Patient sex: F
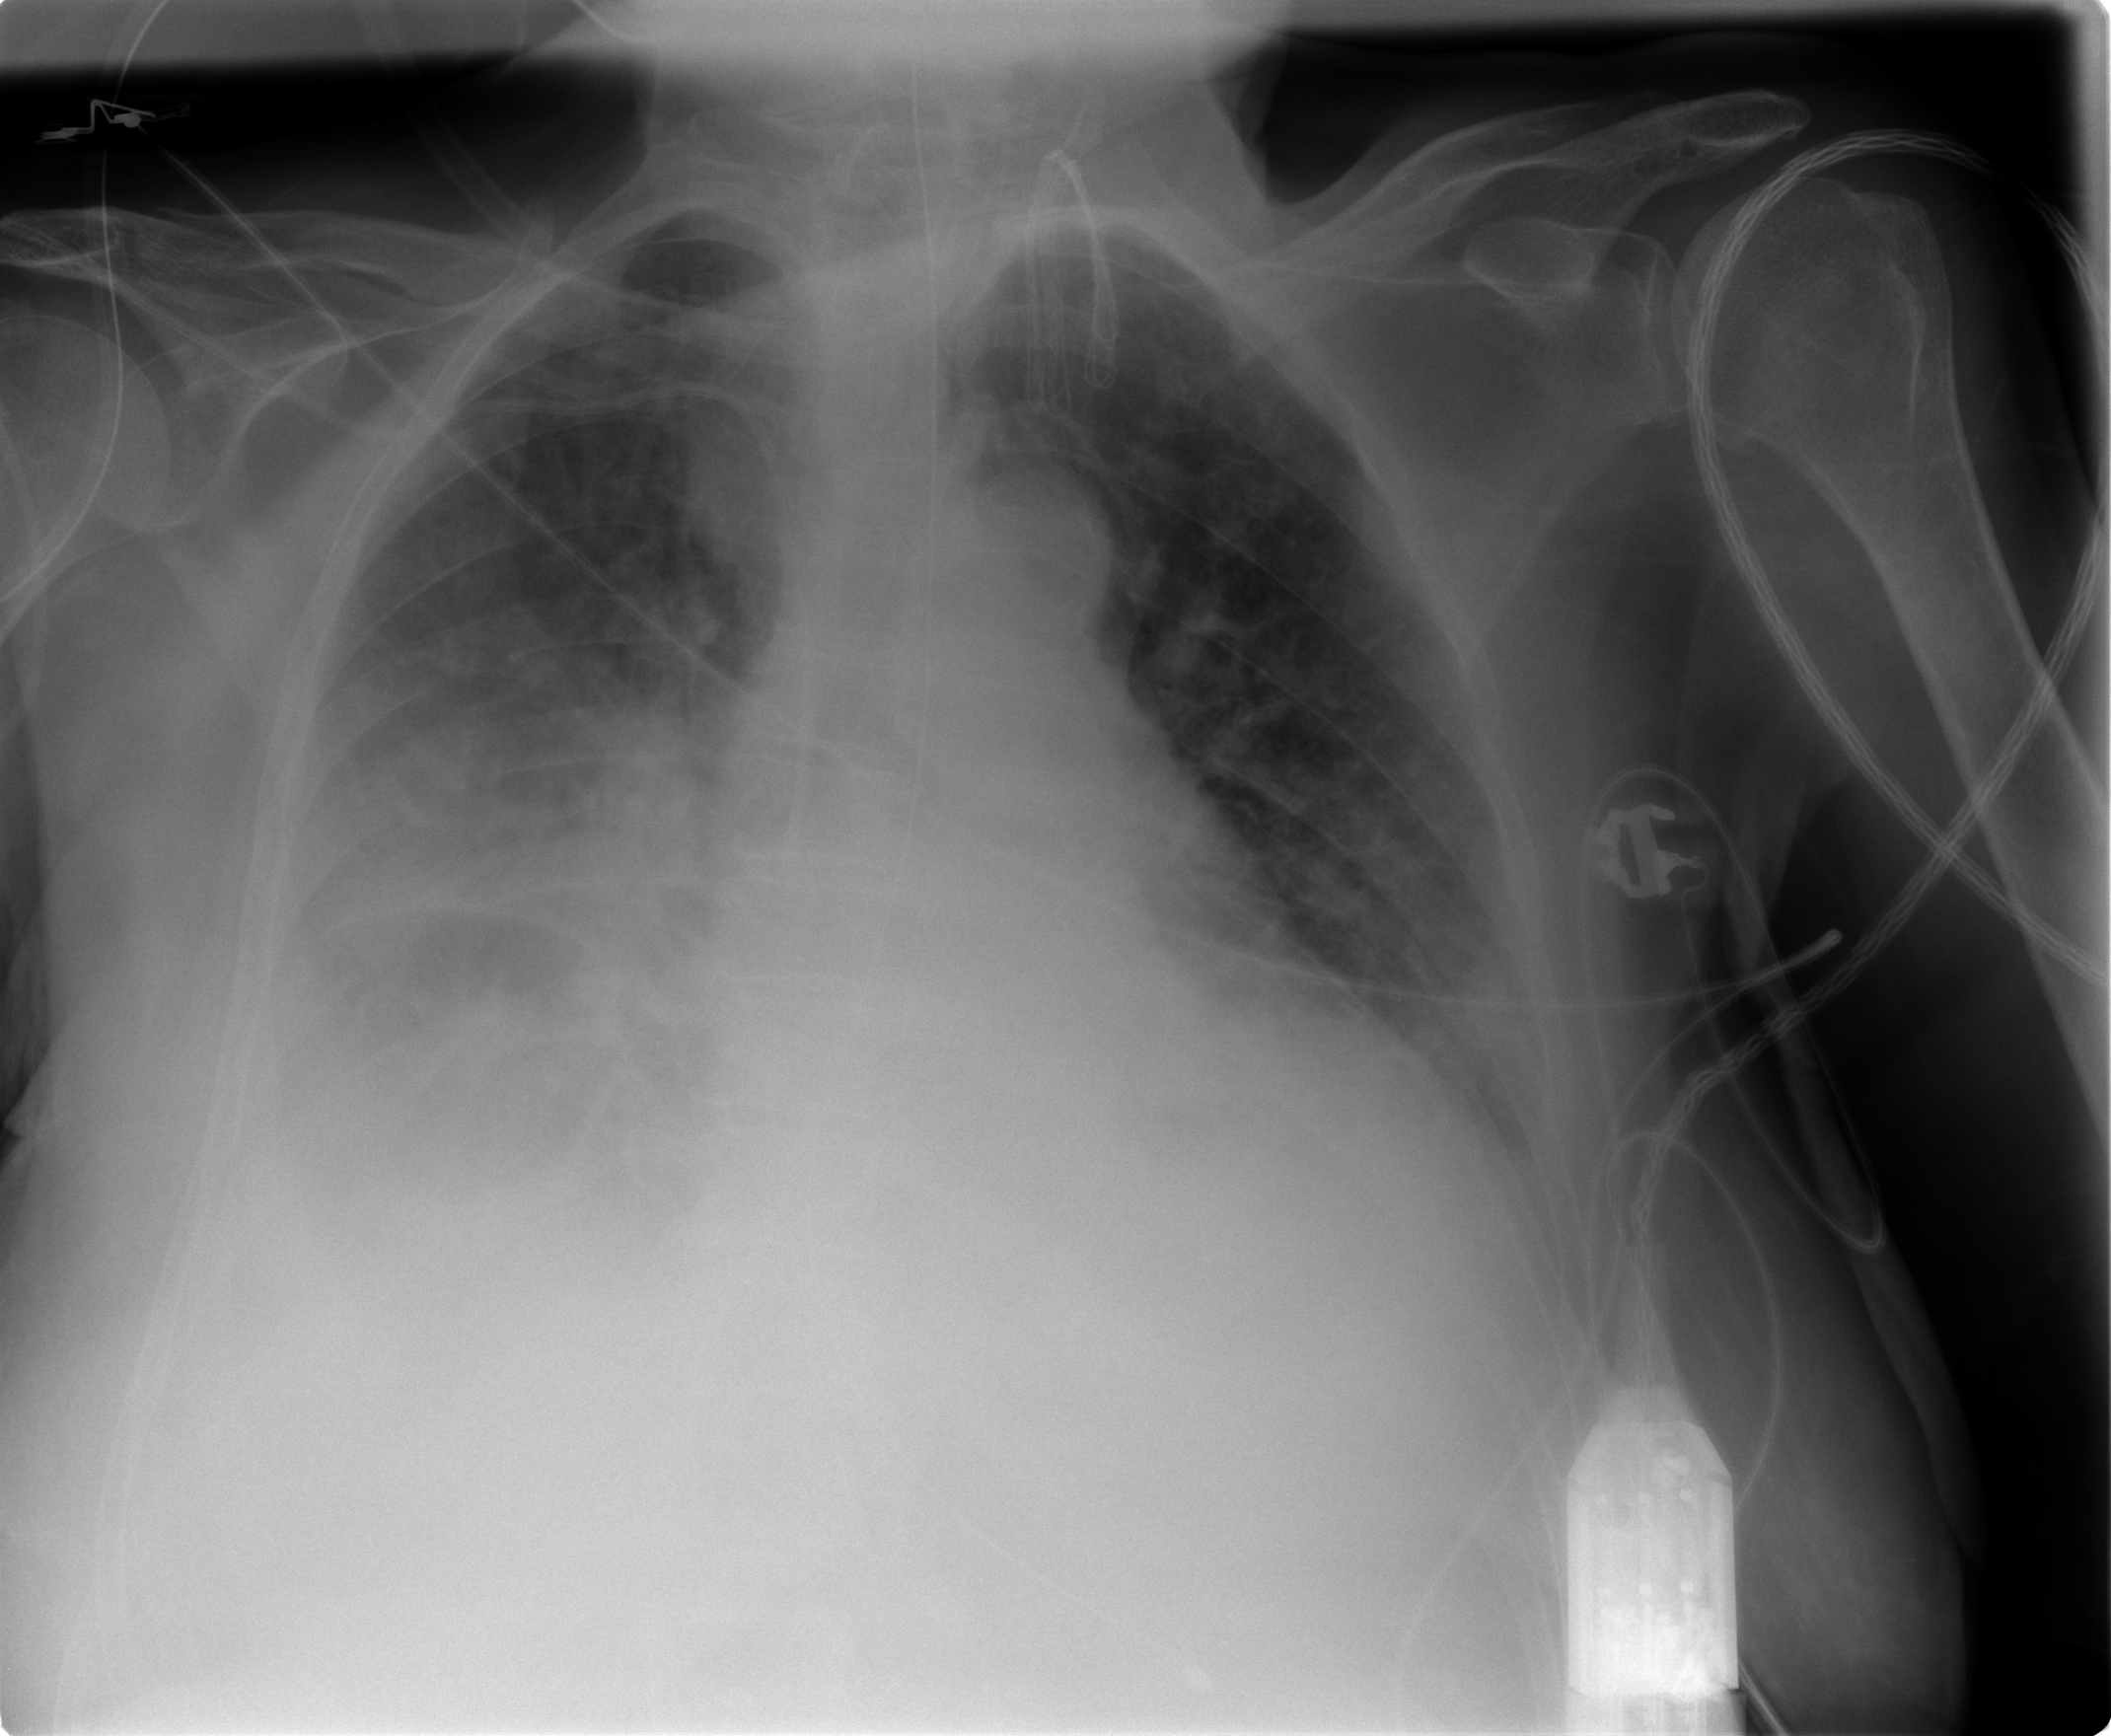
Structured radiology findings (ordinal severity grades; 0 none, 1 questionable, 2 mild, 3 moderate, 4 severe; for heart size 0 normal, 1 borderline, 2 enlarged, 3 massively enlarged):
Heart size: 2
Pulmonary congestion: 2
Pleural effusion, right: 3
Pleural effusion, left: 2
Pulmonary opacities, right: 2
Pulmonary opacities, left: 2
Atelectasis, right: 3
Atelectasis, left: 2